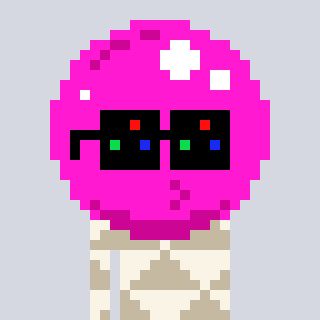
a pixel art character with square black sunglasses, a bubblegum-shaped head and a bege-colored body on a cool background